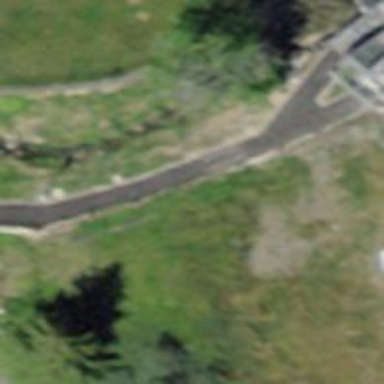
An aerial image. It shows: Road with steps.